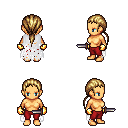
a pixel art fantasy rpg character, female body template, human, tanned skin, white tattered cape, red pants, blonde ponytail hairstyle, gold gloves, dagger, four views (front, back, left, right), 2x2 character sprite sheet, small pixel art, hard edges, no anti-aliasing